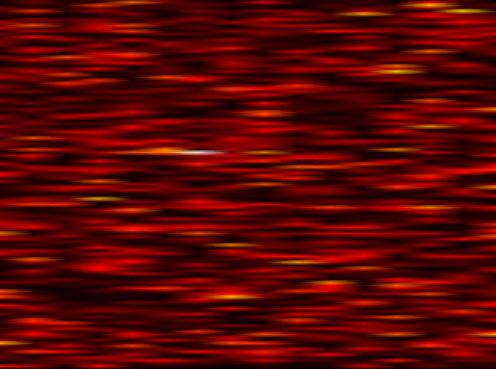
Label: WOLA